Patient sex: F
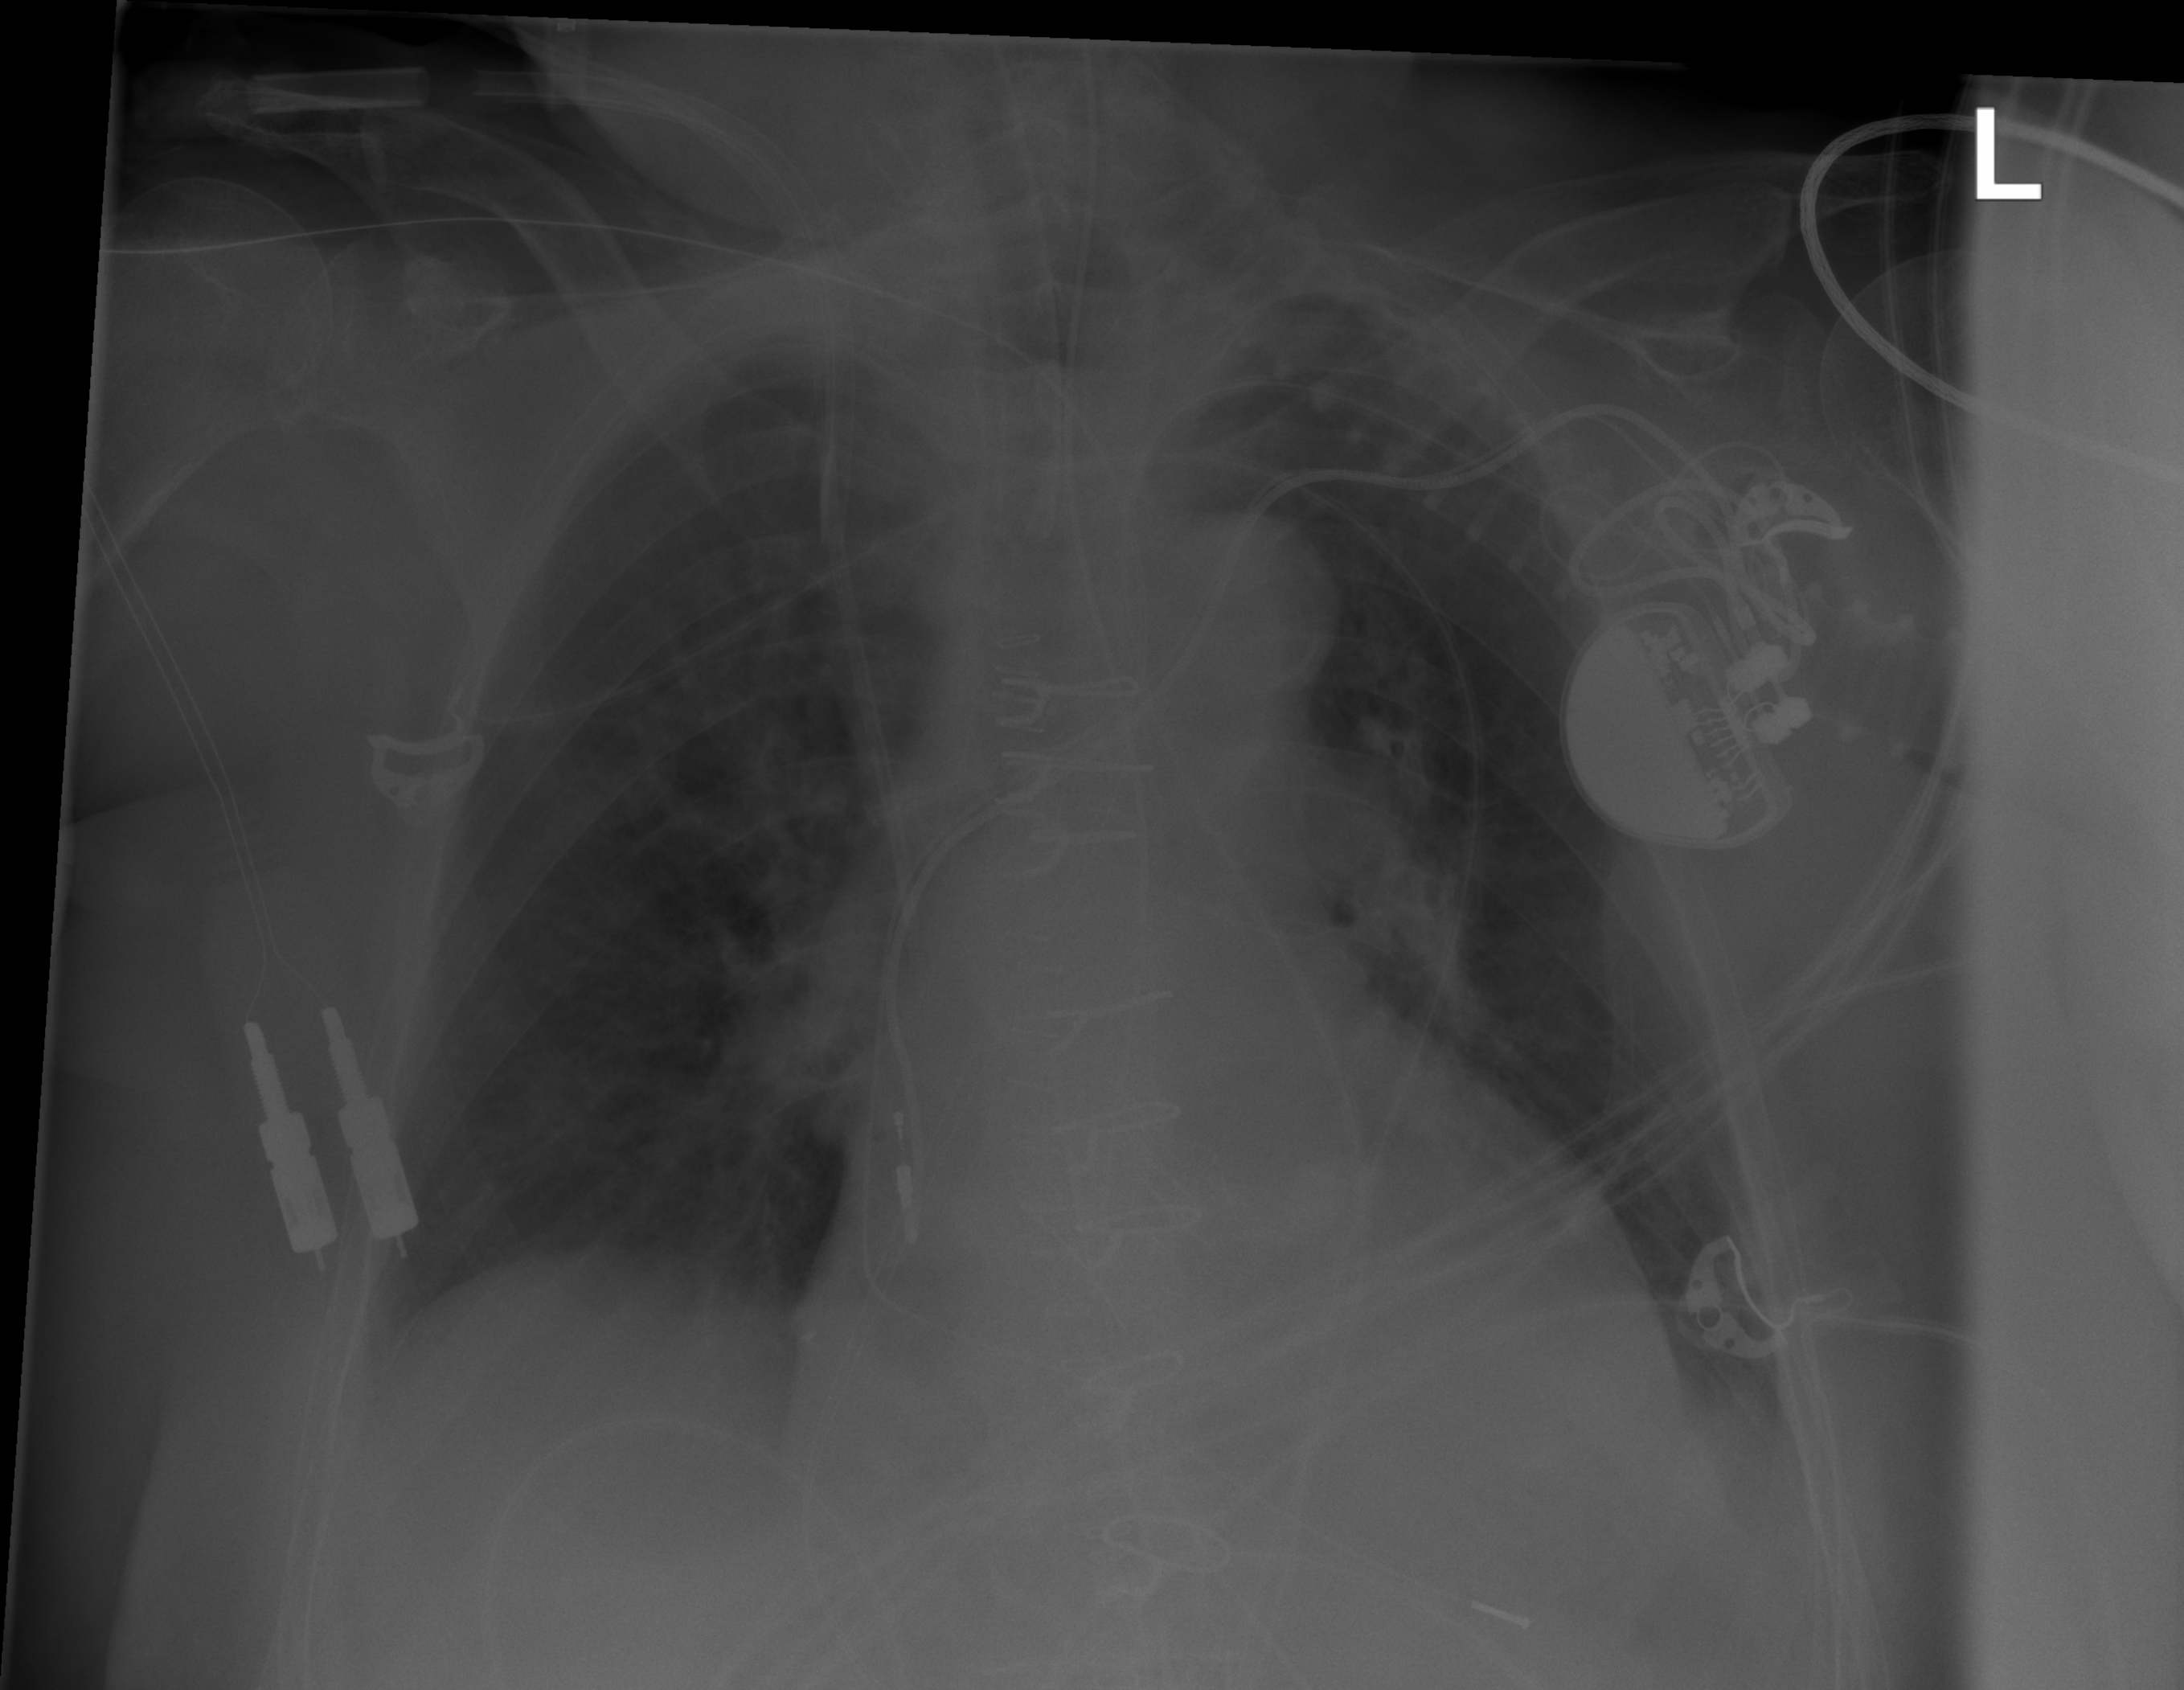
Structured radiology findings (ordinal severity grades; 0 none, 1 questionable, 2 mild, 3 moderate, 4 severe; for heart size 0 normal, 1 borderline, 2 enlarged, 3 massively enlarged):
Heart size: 0
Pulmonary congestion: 0
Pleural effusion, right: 2
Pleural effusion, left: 1
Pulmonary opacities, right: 0
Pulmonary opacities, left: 0
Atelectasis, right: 2
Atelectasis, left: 1